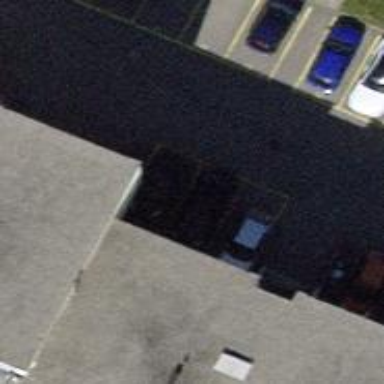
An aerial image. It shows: Parking aisle designated as service road.